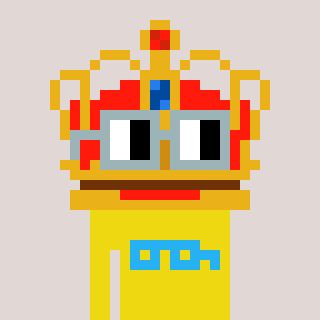
a pixel art character with square dark gray glasses, a crown-shaped head and a yellow-colored body on a warm background